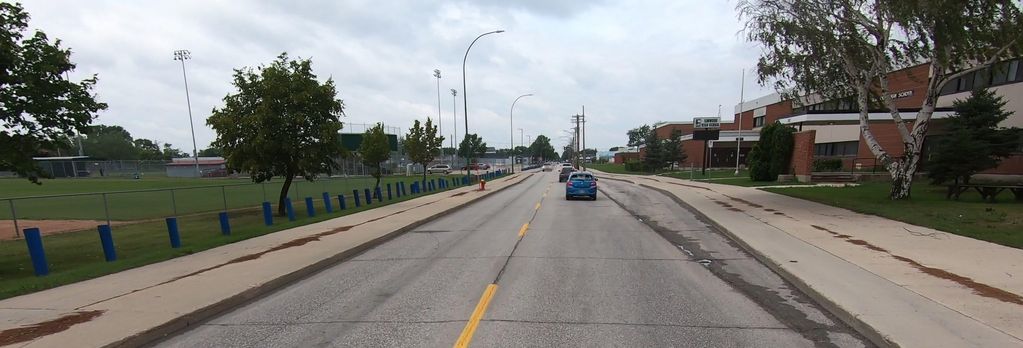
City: winnipeg